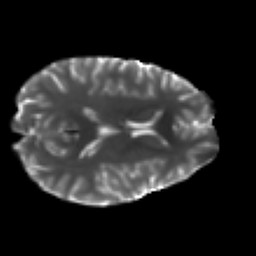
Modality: T2w
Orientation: axial
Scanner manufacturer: ge
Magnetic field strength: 3 T
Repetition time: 7.98 s
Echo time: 0.0701 s